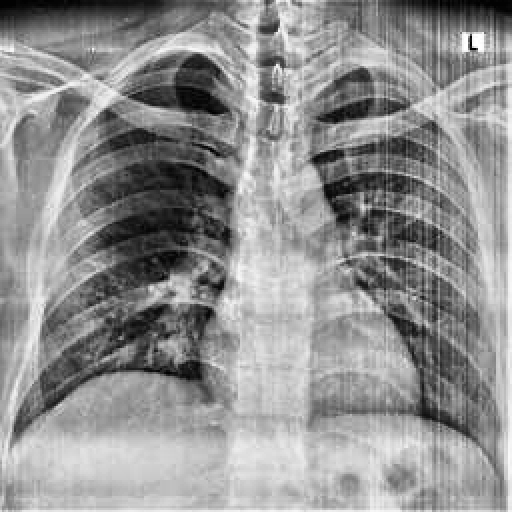
Finding: NORMAL